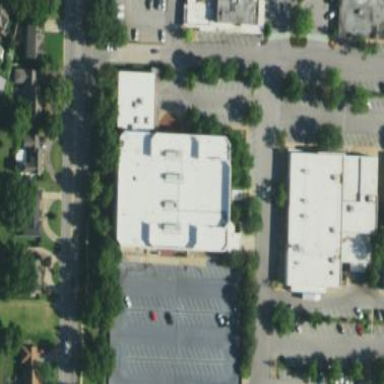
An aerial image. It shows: Department store building.